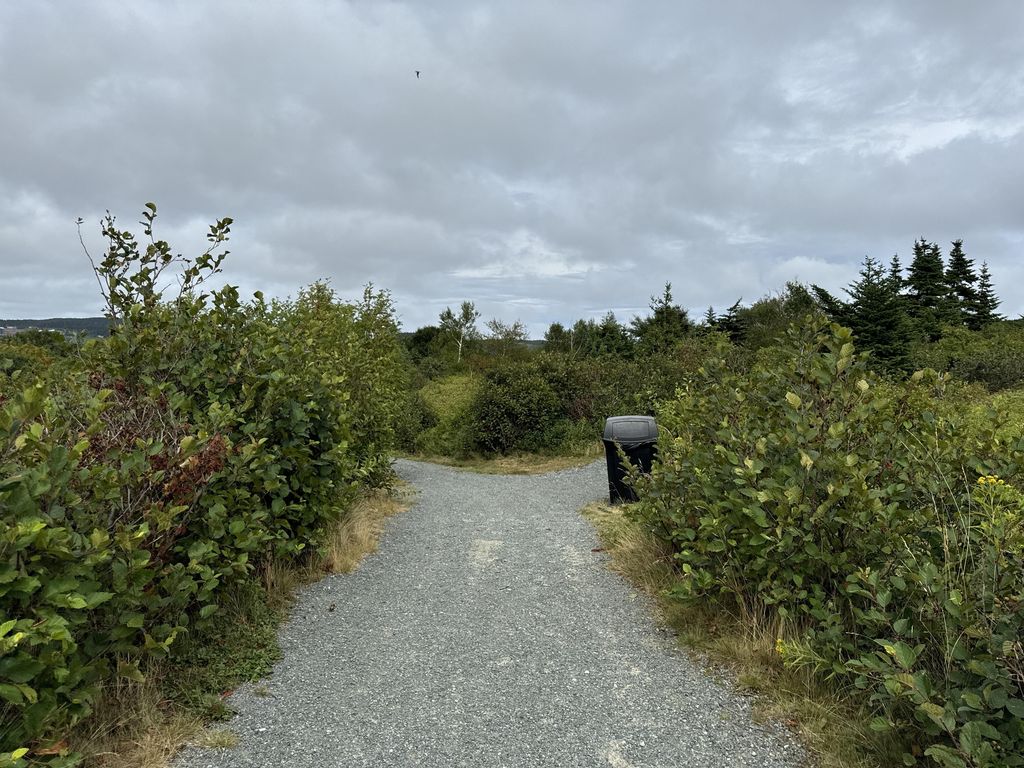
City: st_johns